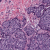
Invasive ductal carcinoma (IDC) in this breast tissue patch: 1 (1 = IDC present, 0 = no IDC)